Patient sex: M
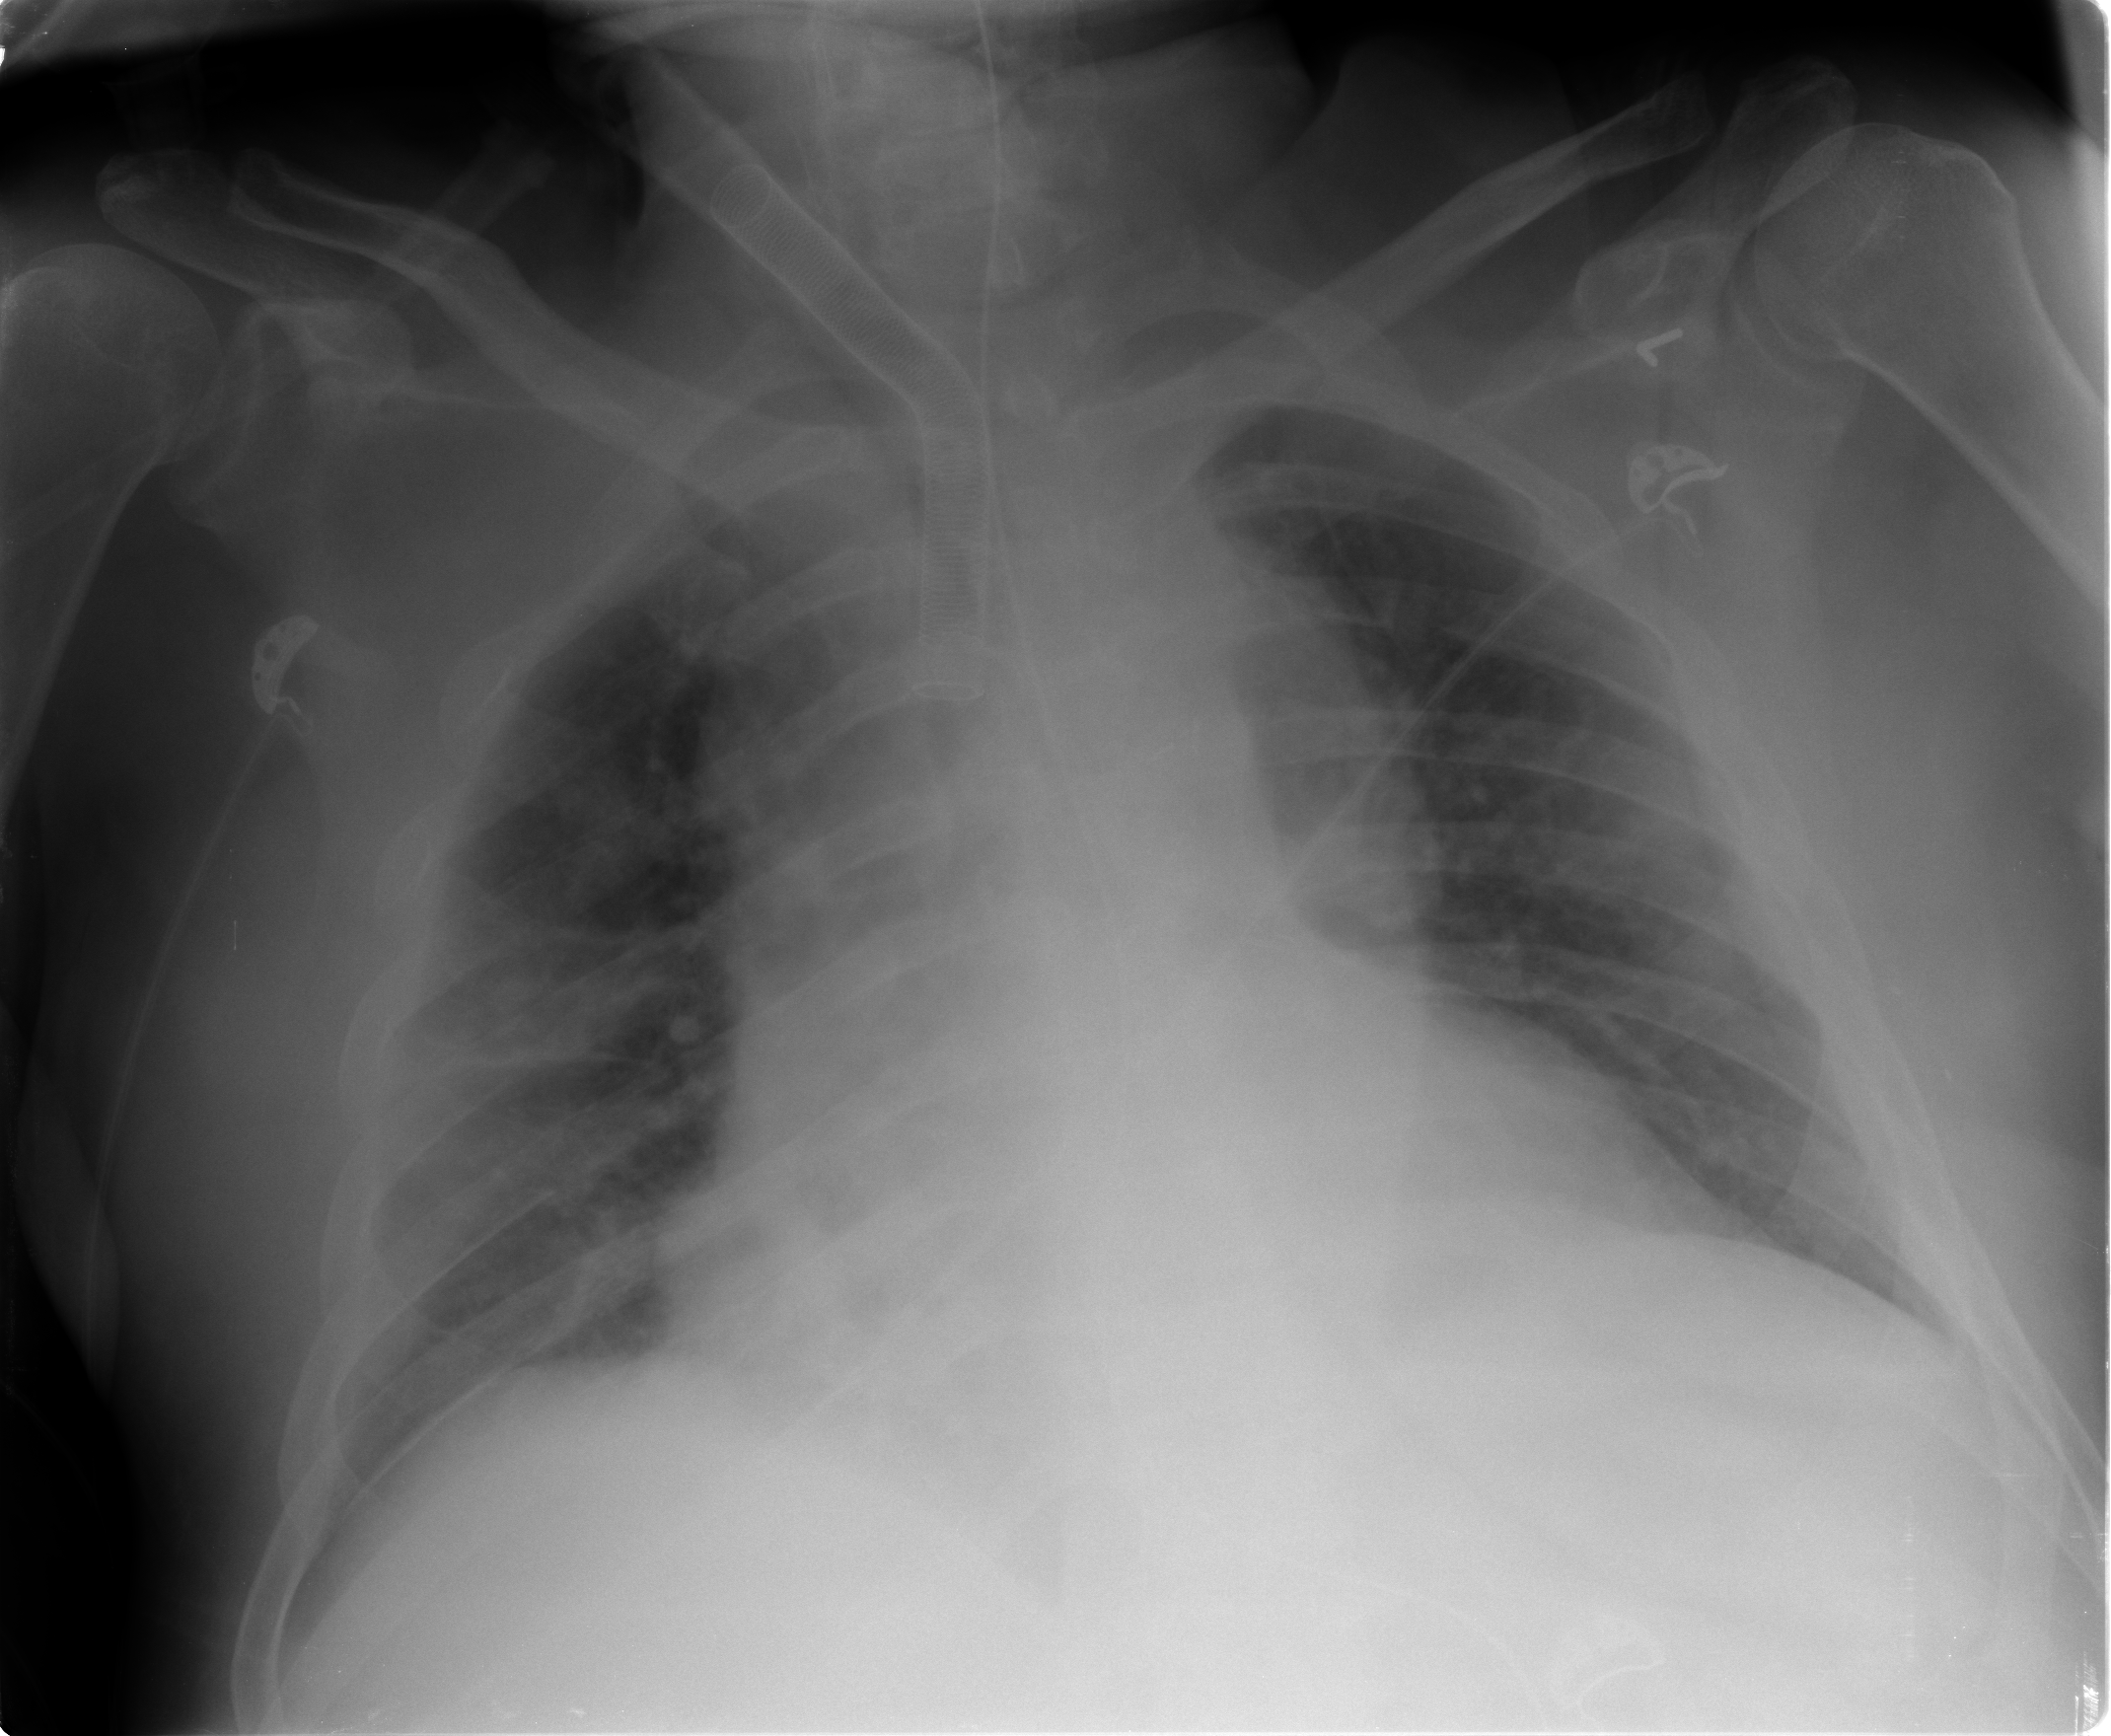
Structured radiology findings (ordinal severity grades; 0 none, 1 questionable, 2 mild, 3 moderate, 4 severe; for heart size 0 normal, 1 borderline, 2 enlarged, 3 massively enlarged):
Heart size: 2
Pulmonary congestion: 2
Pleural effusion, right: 2
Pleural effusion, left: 0
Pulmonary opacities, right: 2
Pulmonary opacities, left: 0
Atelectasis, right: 2
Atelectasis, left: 1